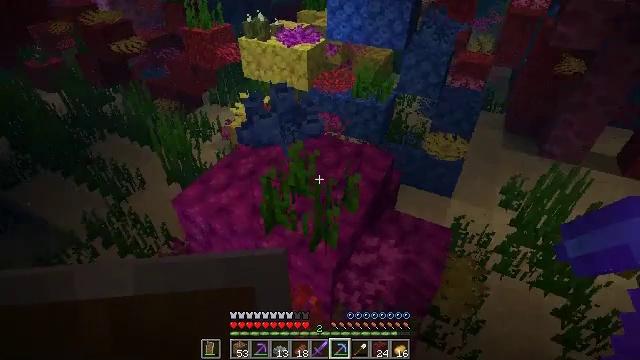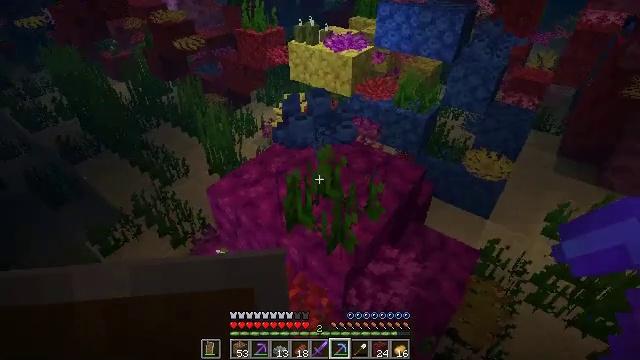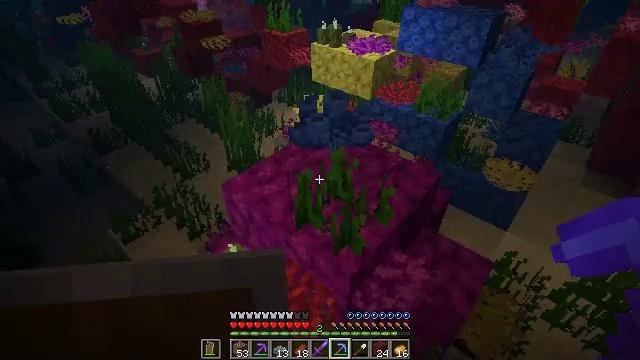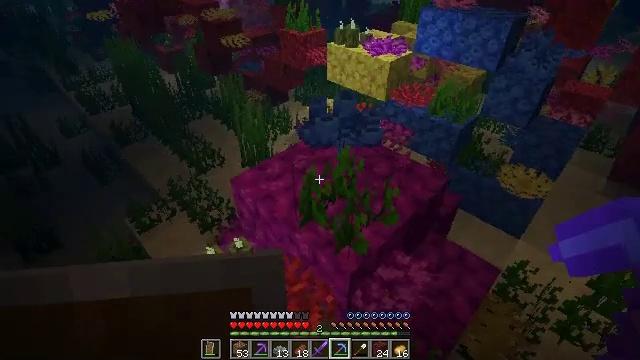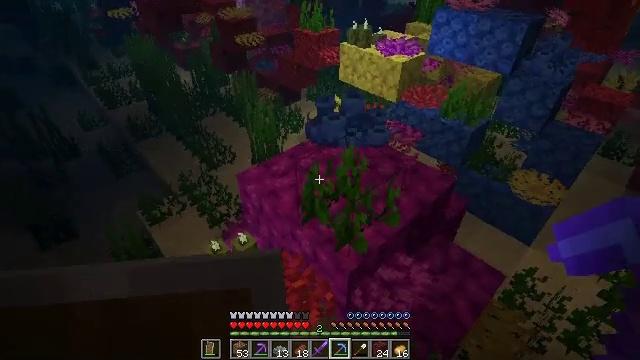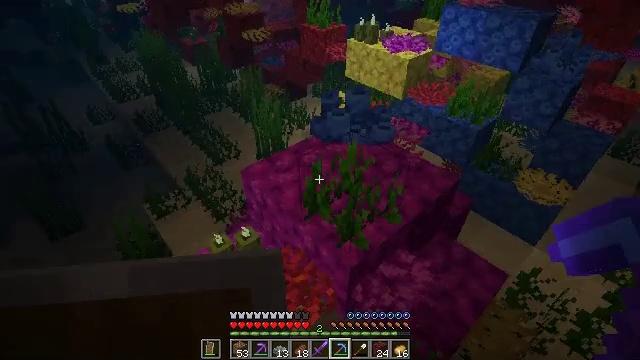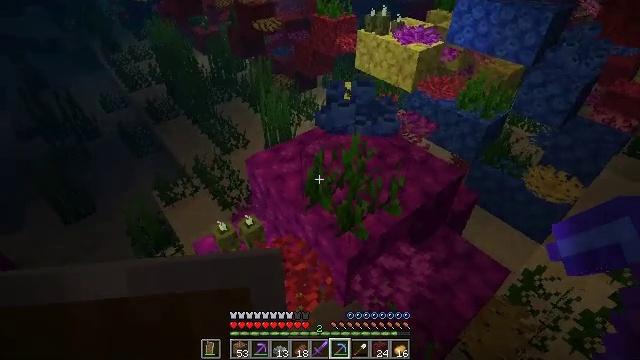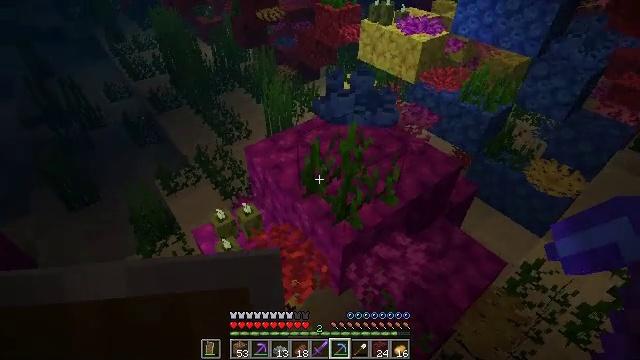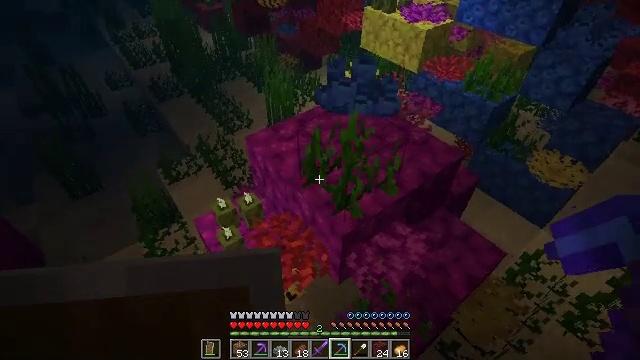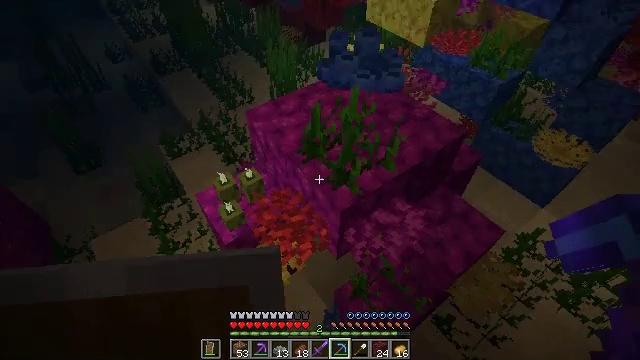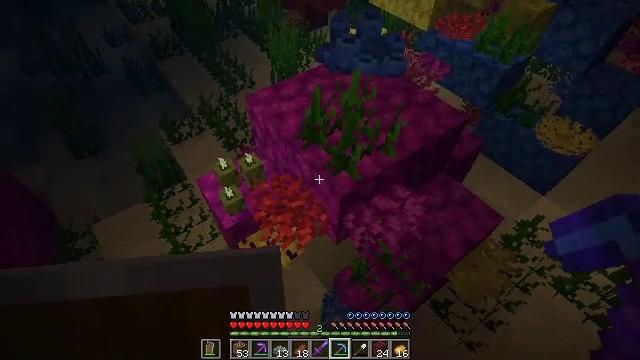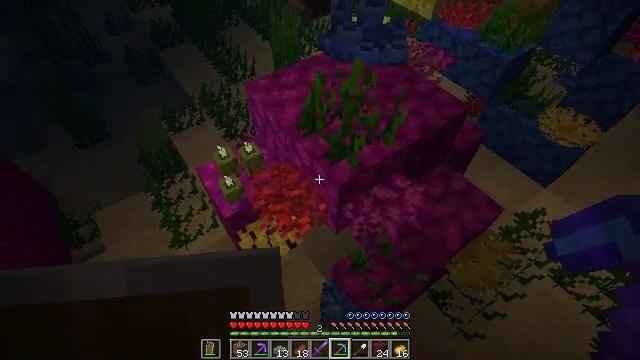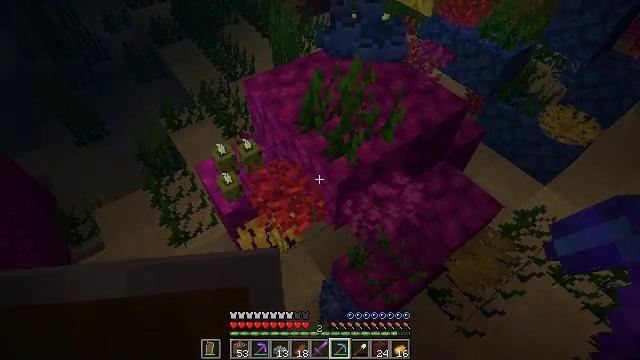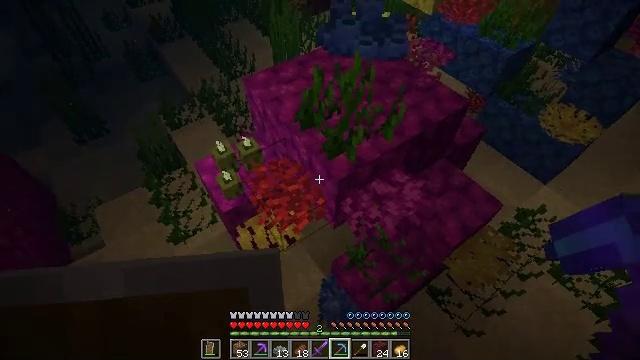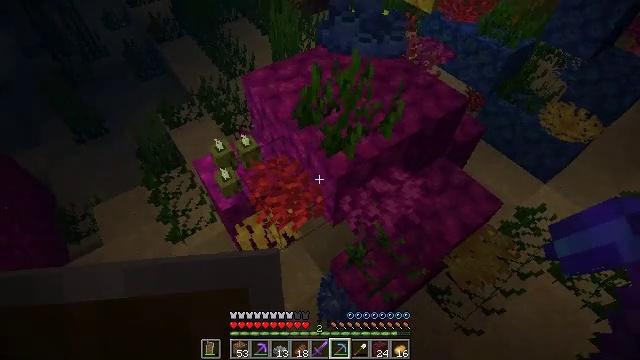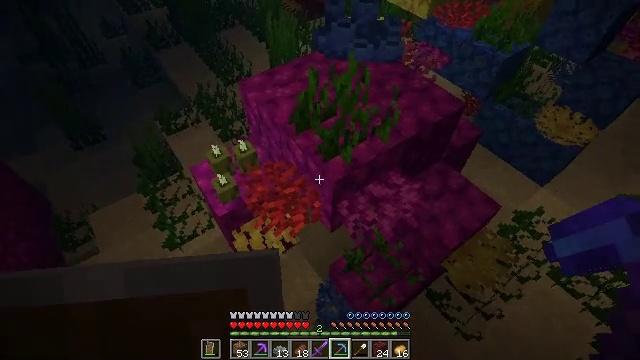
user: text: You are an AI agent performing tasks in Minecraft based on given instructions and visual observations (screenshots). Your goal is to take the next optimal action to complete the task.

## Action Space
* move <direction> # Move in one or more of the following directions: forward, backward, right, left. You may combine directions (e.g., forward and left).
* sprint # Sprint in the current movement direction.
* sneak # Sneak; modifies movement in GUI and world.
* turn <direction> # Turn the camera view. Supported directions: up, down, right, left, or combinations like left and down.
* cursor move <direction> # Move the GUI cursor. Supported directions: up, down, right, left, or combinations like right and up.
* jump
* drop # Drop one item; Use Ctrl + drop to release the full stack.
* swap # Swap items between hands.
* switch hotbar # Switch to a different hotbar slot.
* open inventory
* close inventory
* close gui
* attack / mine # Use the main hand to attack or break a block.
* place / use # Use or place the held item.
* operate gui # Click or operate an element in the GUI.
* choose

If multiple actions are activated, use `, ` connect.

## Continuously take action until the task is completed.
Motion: motion action
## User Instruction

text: Mine seagrass underwater.
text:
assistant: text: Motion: move right, turn left
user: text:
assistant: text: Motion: move right, turn left
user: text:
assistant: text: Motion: move right, turn left
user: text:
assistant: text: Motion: move right, turn left
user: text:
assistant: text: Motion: turn left
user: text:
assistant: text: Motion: turn left and down
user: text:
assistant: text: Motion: turn left and down
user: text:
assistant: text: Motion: turn down
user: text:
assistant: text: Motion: turn down
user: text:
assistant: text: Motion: turn down
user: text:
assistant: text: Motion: turn down
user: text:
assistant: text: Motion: no_op
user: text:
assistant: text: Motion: no_op
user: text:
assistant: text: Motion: no_op
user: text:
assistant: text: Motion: turn up
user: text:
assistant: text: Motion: turn right and up
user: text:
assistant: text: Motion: move back, turn up
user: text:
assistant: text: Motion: move back, turn up
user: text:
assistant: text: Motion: move back, turn up
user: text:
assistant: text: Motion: move back, turn up
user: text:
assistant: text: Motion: turn up
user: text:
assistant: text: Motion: turn up
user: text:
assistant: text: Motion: no_op
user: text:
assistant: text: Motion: no_op
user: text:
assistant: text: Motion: no_op
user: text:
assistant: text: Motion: no_op
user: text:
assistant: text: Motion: no_op
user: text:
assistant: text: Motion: no_op
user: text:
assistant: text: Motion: no_op
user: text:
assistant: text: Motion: no_op